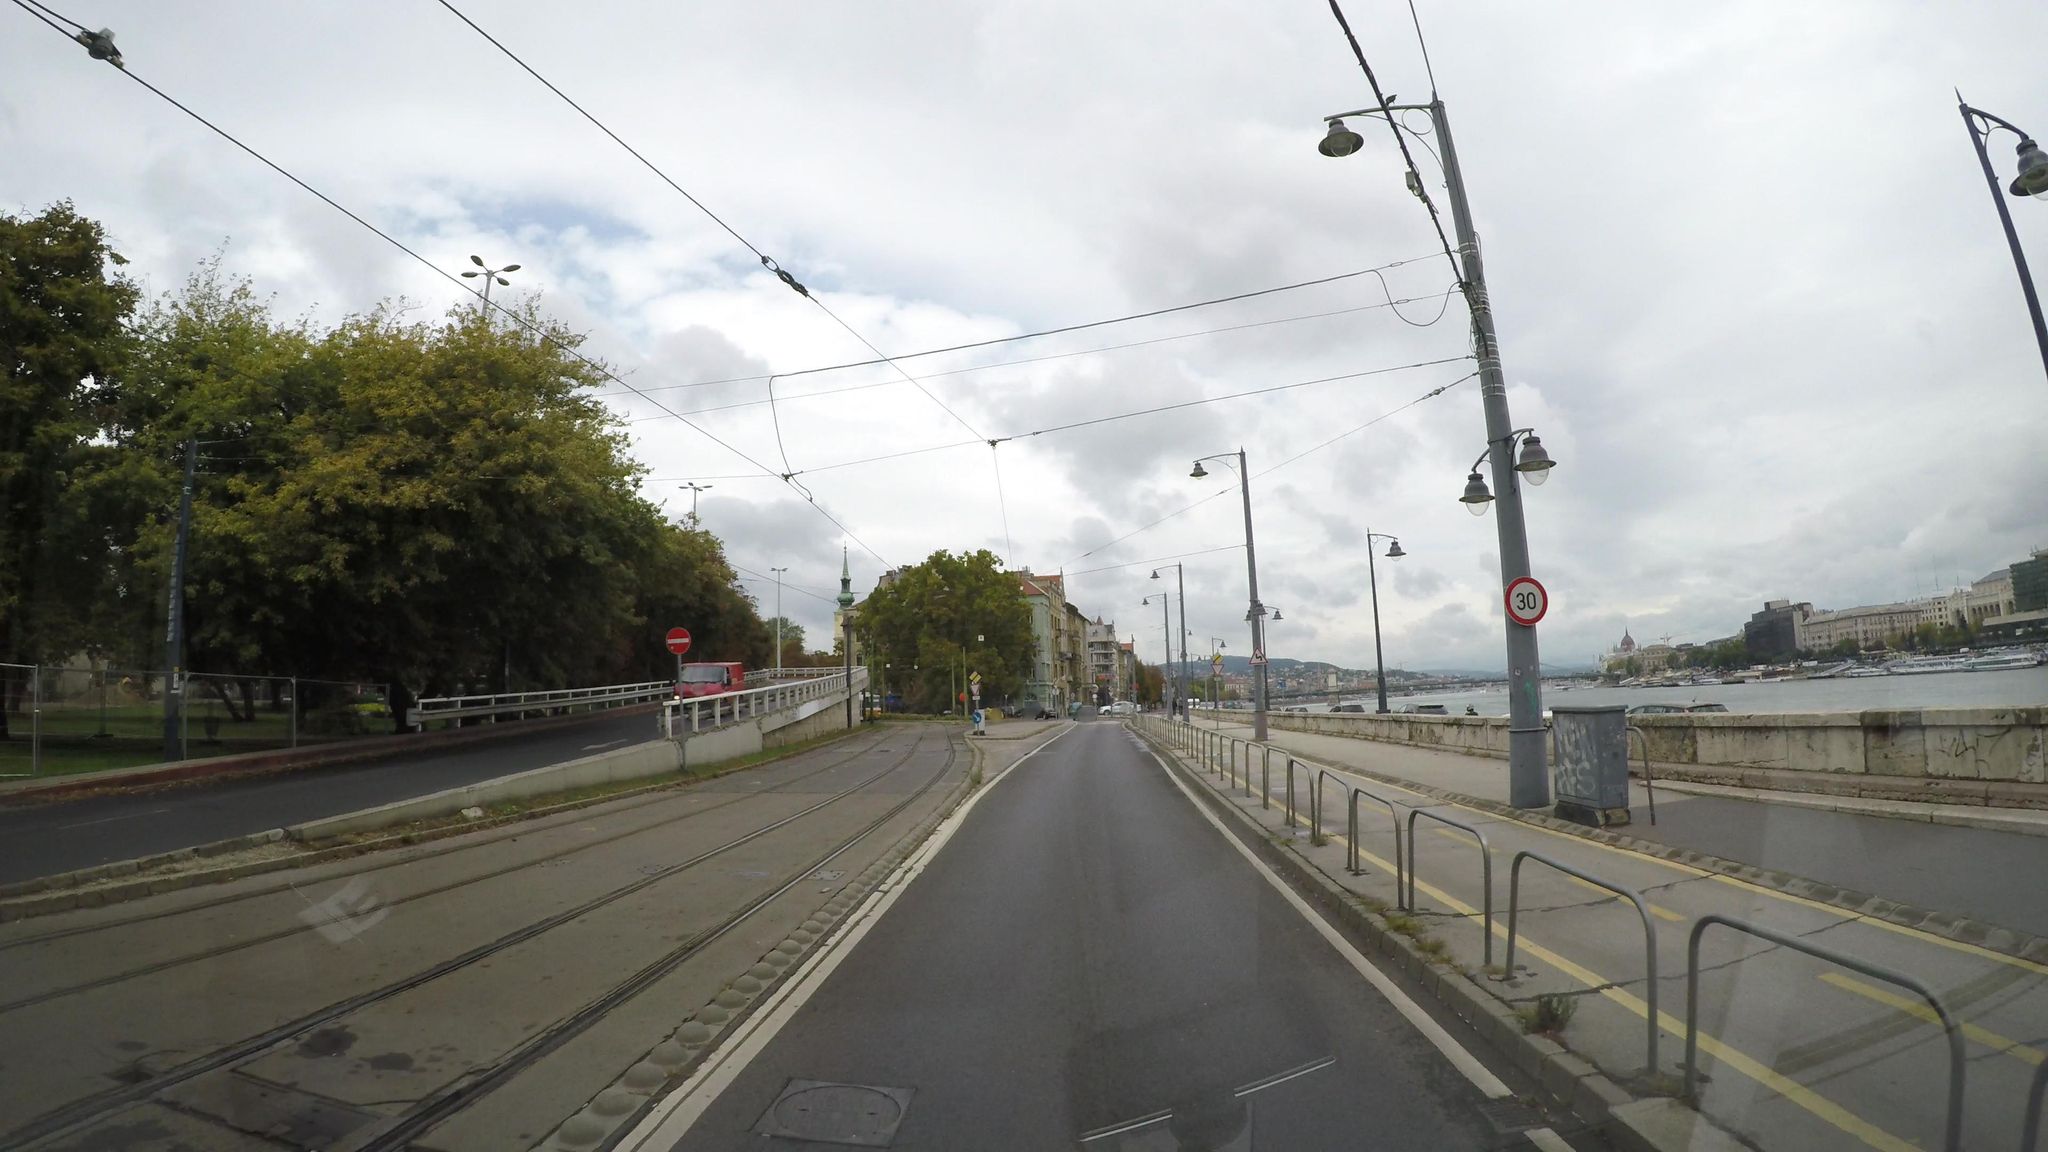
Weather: cloudy
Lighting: day
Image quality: good
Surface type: cycling surface
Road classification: secondary, primary_link
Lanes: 1
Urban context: urban centre
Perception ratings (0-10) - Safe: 1.45, Lively: 4.46, Beautiful: 5.51, Boring: 2.42, Depressing: 3.35, Wealthy: 3